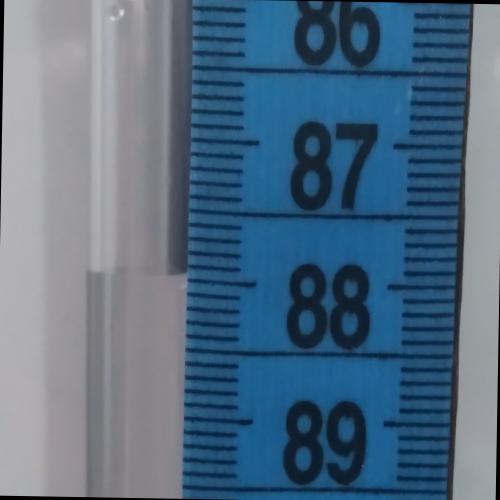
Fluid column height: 88.0 cm